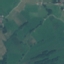
Label: Pasture